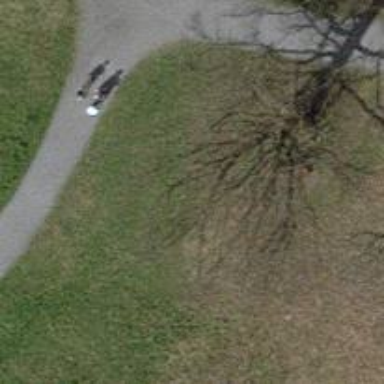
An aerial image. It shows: Brown bench in the vicinity.